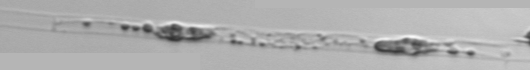
Label: Dactyliosolen_blavyanus